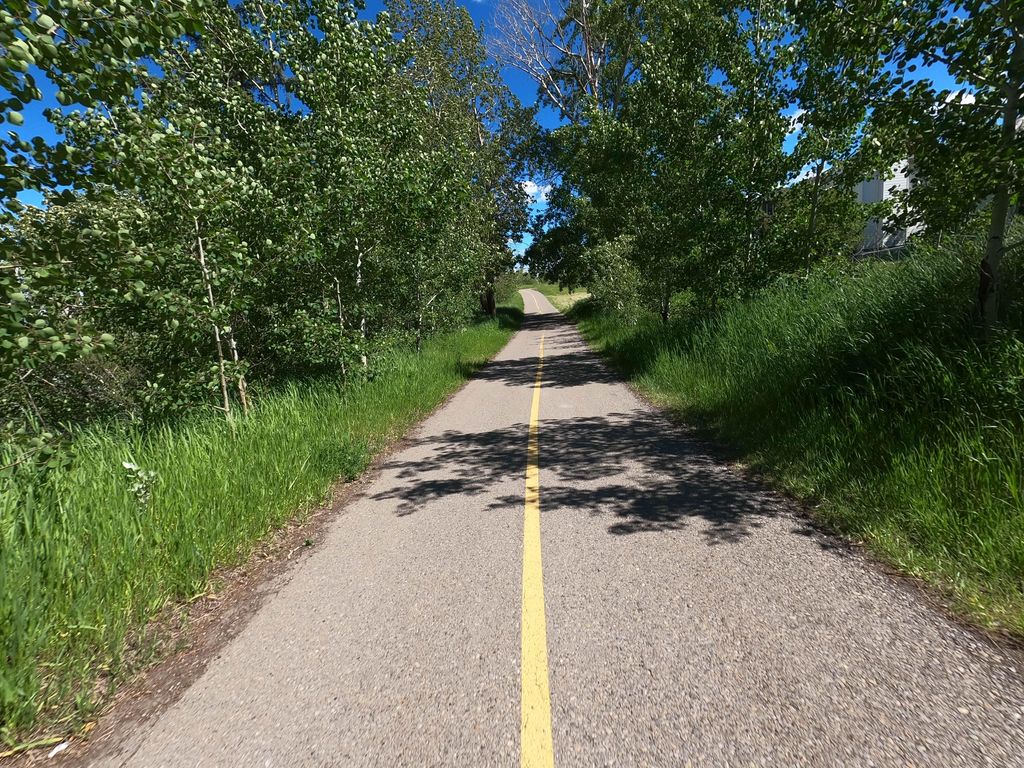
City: calgary